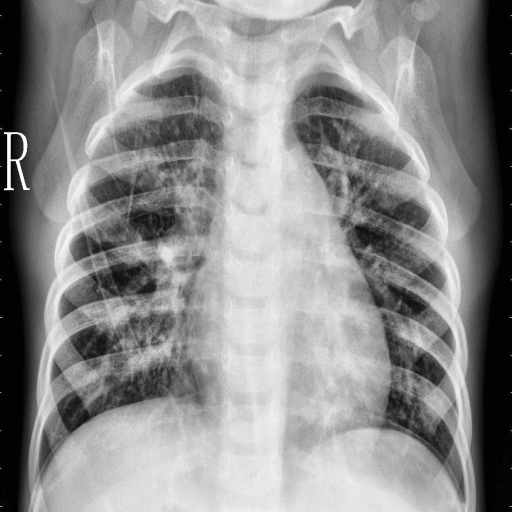
Finding: PNEUMONIA